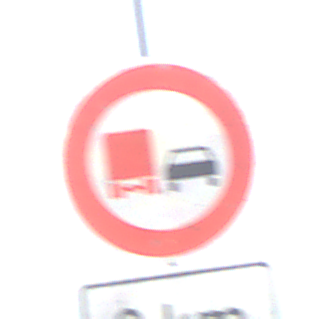
Verkehrszeichen: UeberholverbotKraftfahrzeuge
Zusatzzeichen unten: Entfernungsangaben2
Umgebung: Outdoor, Urban
Tageszeit: MorningAfternoon
Wetter: Clear
Licht: Natural
Jahreszeit: NotSpecified
Kontrast: HighContrast